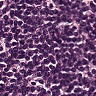
Metastatic tissue present: no